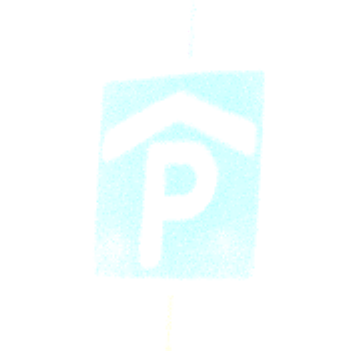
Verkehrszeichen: Parkhaus
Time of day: SunriseSunset
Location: Outdoor (Nature)
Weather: PartlyCloudy
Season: NotSpecified
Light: Natural